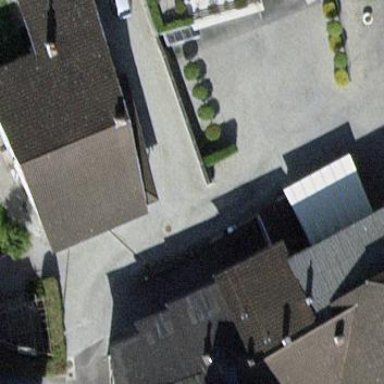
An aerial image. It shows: Gabled building with tile roof oriented across.